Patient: sex M, age 48
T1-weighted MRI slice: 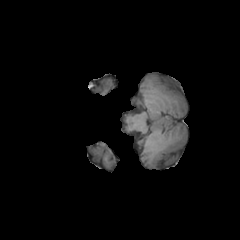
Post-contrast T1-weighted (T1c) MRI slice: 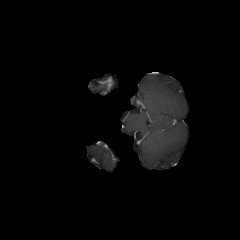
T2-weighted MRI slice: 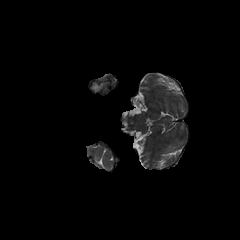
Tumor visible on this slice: no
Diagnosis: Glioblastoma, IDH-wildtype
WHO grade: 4